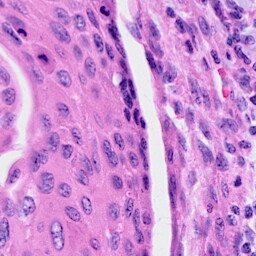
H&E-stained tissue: Cervix